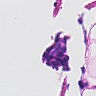
Metastatic tissue present: no